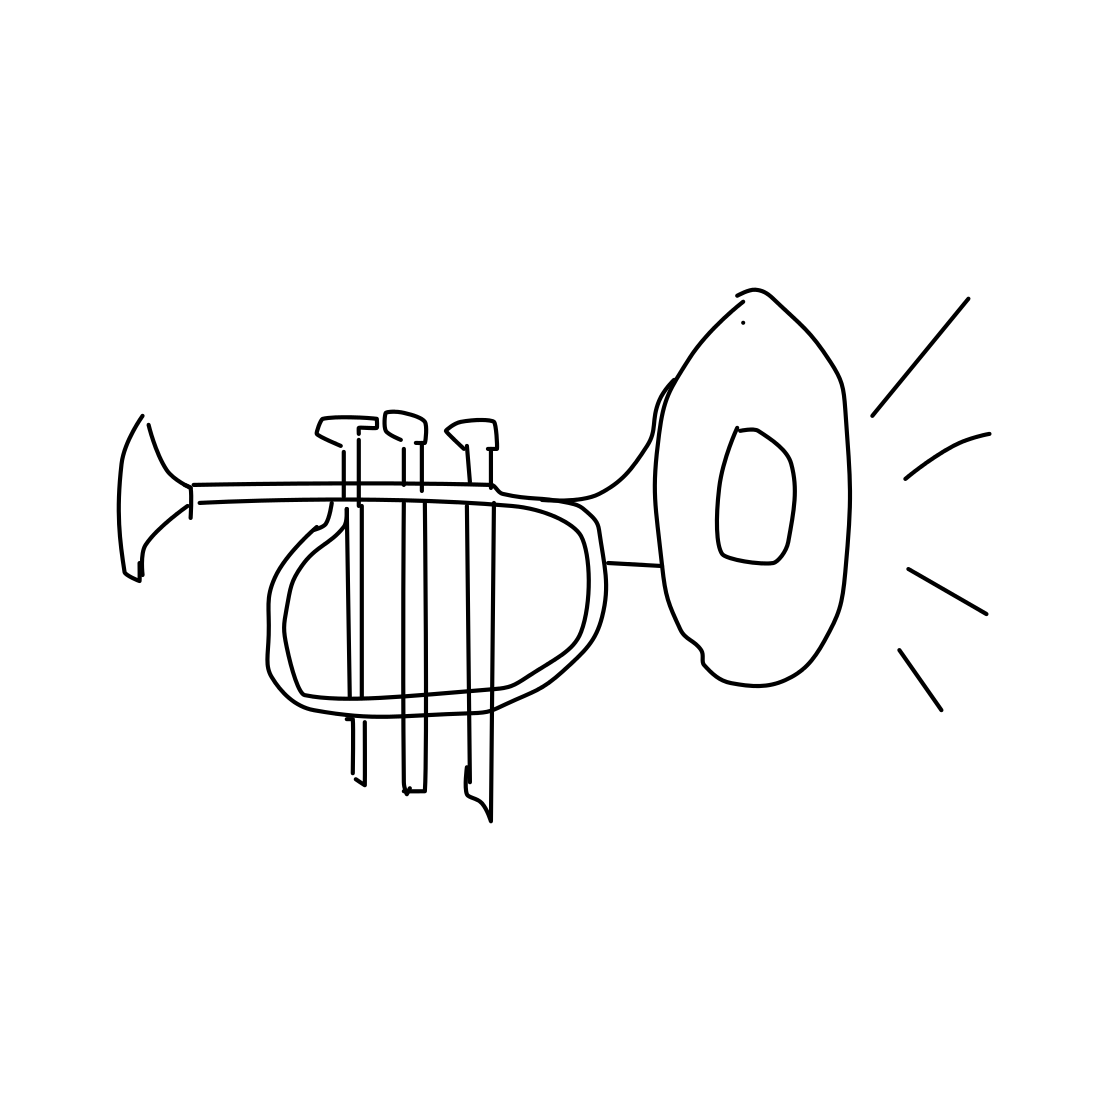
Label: trumpet